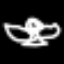
Label: angel